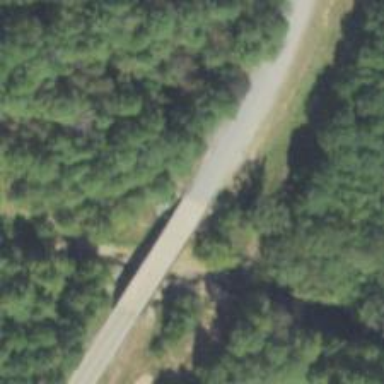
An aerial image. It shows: Secondary road featuring beam bridge.